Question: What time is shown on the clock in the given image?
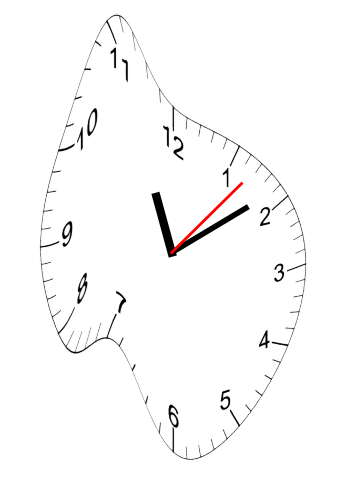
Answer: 11:09:07